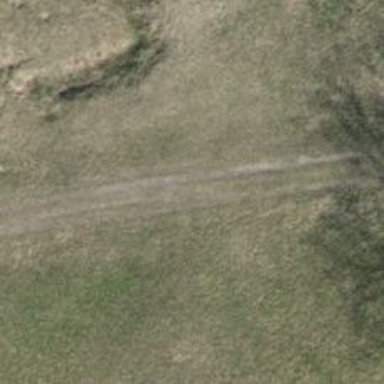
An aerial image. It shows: Track with very rough surface.